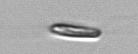
Label: Chrysochromulina